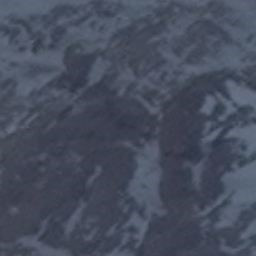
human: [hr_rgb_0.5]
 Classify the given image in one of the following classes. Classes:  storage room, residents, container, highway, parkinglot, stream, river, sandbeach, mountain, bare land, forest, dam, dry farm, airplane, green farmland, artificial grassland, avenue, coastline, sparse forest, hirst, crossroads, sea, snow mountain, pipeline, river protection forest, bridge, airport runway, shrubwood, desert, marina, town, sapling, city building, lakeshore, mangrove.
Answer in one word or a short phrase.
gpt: snow mountain